Question: Deleting works, but it does not enable the option to 'Add'.

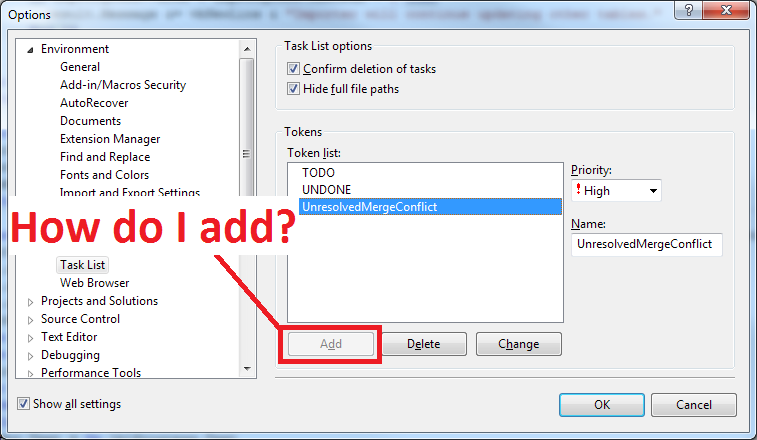
Answer: Close the window and reopen it and don't click on any Tokens. You will see the following:

If you click on any tokens before that, ADD button will be disabled.
OR
In your screenshot you have posted, just Rename UnresolvedConflict in the textbox (below Prioity) and ADD button will be enabled.